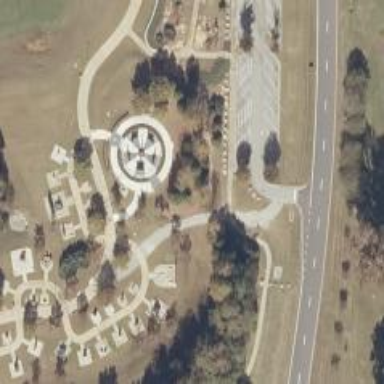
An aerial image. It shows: Historic memorial.